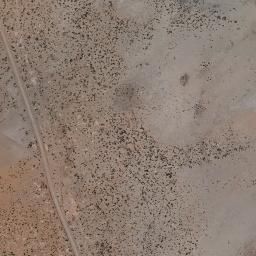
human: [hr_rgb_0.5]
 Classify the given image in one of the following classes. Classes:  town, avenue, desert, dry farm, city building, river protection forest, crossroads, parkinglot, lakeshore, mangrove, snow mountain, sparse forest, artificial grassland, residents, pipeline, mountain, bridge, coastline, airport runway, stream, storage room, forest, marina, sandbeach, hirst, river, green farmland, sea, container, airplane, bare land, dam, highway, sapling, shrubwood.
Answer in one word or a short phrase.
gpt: bare land